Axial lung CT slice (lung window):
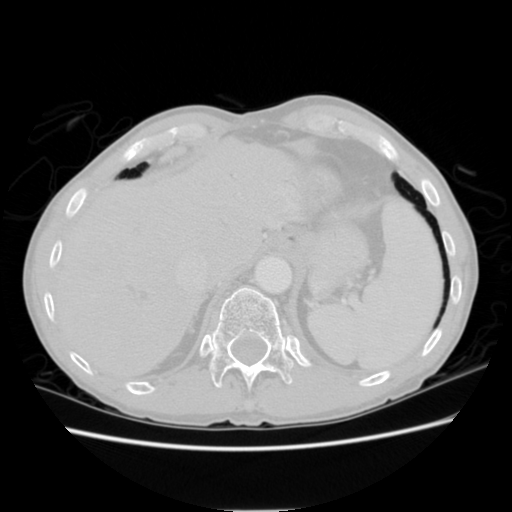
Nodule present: no